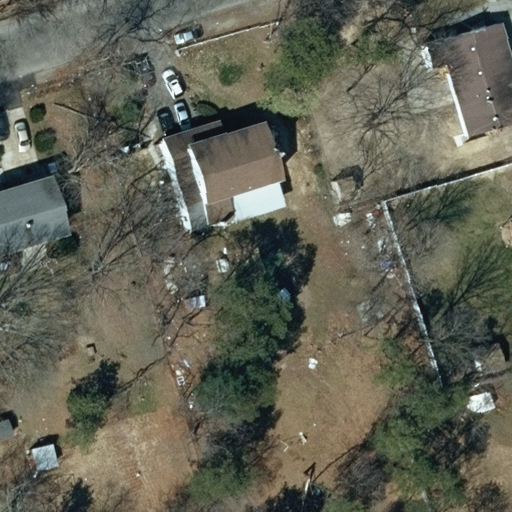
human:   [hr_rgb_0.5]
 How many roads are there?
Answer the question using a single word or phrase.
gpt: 1

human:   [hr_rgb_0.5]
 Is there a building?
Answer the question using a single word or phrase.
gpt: yes

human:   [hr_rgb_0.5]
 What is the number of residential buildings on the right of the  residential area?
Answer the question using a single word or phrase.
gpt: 4

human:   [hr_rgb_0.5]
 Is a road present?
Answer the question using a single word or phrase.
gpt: yes

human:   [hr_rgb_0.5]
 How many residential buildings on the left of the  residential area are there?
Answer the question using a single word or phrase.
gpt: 0

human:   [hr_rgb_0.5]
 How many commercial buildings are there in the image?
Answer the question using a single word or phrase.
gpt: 0

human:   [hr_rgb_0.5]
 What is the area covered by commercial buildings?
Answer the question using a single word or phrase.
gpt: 0m2

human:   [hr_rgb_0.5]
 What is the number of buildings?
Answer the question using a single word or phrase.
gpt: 4

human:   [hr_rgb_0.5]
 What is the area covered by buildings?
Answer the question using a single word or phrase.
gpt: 771m2

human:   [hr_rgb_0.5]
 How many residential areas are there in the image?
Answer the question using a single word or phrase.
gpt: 1

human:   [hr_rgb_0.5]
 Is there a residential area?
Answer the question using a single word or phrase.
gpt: yes

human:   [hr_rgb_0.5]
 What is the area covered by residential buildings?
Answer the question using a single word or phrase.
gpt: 771m2

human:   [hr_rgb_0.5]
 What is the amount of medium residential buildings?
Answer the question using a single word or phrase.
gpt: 3

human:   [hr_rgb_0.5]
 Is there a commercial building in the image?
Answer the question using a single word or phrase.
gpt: no

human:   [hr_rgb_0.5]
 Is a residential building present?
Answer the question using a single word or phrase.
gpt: yes

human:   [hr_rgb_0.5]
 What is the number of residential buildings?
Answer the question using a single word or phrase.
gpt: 4

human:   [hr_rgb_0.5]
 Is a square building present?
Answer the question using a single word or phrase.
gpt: no

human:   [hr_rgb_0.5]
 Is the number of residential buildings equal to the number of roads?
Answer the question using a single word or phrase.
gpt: no

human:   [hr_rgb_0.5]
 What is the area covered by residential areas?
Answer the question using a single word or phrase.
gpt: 10619m2

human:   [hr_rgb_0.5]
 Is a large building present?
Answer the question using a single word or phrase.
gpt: no

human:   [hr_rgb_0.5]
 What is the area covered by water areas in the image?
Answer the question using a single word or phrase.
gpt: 0m2

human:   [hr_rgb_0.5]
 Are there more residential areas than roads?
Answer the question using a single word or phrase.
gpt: no

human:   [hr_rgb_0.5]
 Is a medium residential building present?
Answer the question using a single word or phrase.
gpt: yes

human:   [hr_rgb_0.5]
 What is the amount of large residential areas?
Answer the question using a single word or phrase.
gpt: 1

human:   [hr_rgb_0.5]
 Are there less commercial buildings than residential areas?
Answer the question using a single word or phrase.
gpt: yes

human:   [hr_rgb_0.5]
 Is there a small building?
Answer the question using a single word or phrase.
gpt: yes

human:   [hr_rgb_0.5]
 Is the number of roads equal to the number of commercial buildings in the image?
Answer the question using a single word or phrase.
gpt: no

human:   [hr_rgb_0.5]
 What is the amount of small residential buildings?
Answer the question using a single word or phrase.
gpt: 1

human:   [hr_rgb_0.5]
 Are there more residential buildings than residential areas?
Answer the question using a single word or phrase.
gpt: yes

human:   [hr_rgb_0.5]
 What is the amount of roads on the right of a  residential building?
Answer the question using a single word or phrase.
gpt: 1

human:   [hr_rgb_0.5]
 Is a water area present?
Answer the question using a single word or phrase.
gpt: no

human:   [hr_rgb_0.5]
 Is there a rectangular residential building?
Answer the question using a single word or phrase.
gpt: yes

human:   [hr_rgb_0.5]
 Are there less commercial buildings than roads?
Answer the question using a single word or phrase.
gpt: yes

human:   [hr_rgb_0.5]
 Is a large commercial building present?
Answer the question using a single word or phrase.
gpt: no

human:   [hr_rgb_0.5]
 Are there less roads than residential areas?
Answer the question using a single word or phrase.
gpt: no

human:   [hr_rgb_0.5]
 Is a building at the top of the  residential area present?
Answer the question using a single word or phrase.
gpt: yes

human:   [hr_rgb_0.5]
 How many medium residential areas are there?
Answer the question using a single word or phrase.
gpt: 0

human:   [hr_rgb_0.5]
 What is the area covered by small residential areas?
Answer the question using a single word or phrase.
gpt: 0m2

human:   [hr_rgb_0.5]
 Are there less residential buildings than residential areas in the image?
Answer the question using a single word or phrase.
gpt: no

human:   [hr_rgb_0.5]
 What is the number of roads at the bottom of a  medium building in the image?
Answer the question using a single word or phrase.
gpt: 0

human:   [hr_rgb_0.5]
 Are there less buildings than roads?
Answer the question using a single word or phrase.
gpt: no

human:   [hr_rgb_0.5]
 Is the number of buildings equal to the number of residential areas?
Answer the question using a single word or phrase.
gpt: no

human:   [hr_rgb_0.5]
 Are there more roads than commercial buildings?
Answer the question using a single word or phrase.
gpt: yes

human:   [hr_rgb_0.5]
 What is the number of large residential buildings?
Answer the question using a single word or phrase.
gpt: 0

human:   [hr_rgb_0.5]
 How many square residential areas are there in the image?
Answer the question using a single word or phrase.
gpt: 0

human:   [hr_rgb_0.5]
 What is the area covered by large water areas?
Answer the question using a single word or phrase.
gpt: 0m2

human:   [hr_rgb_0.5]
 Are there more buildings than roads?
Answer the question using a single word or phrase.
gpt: yes

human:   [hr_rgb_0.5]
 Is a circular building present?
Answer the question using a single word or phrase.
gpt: no

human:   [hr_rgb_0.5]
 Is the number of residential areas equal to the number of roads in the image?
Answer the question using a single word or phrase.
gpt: yes

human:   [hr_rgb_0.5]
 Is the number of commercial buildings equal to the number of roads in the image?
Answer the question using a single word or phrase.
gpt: no

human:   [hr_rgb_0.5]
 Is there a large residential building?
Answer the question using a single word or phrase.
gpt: no

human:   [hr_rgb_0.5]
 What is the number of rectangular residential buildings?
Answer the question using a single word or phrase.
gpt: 1

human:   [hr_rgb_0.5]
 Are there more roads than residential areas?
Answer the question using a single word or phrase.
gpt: no

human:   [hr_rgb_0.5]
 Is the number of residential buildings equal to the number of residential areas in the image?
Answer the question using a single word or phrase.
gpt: no

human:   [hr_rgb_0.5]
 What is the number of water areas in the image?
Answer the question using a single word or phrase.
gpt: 0

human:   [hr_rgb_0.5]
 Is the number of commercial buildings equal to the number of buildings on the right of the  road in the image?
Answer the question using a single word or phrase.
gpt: no

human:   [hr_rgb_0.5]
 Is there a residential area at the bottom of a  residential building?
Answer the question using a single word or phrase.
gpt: yes

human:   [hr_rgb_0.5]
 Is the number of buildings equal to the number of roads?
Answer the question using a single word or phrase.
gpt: no

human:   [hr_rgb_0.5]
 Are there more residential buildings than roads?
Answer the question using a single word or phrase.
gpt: yes

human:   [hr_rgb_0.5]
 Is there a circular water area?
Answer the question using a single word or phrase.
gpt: no

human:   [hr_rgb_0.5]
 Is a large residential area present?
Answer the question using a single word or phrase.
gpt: yes

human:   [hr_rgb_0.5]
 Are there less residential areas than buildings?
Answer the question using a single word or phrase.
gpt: yes

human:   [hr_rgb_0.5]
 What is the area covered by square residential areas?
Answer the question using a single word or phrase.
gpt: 0m2

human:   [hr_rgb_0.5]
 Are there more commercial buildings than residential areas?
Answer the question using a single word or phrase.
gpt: no